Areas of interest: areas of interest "School"
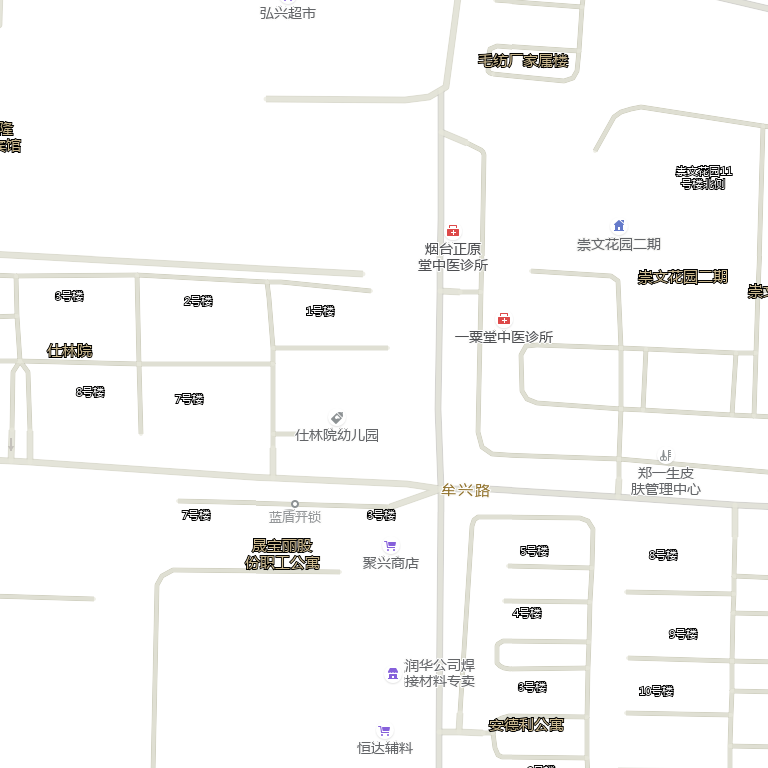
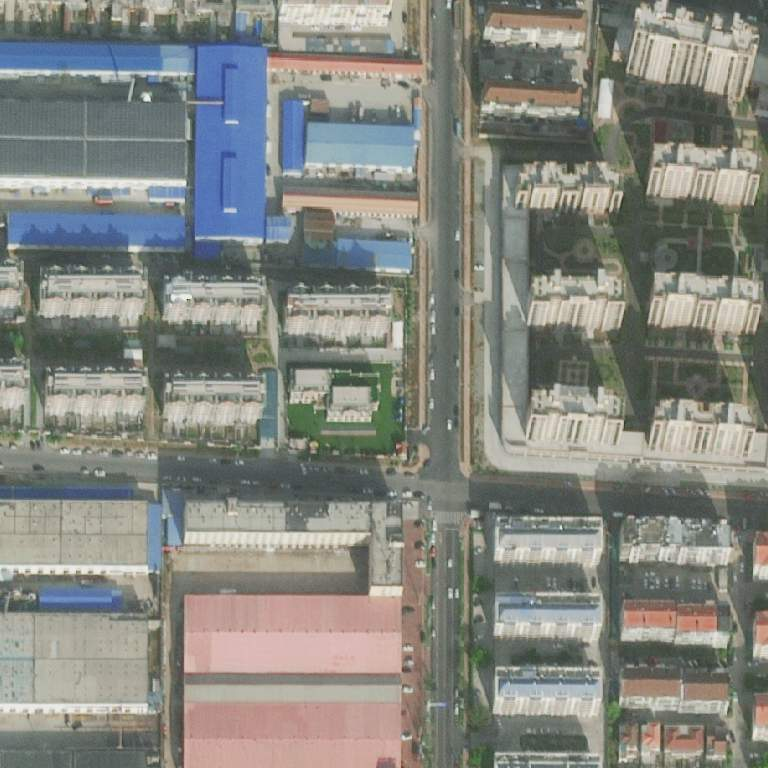